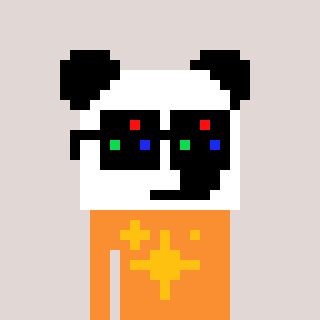
a pixel art character with square black sunglasses, a panda-shaped head and a orange-colored body on a warm background